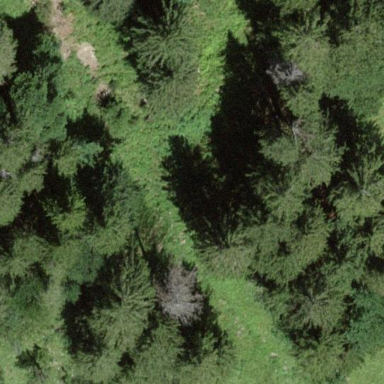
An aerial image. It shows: Forest area.